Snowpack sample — Buffalo Mountain, Silverthorne, Colorado, USA (2/22/26, 2:02 PM MST)
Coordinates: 39.622, -106.113
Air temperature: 33 °F
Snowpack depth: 63 cm
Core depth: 50 cm
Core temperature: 26.6 °F
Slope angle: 11°, slope face: 116°
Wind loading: low
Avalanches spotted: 0
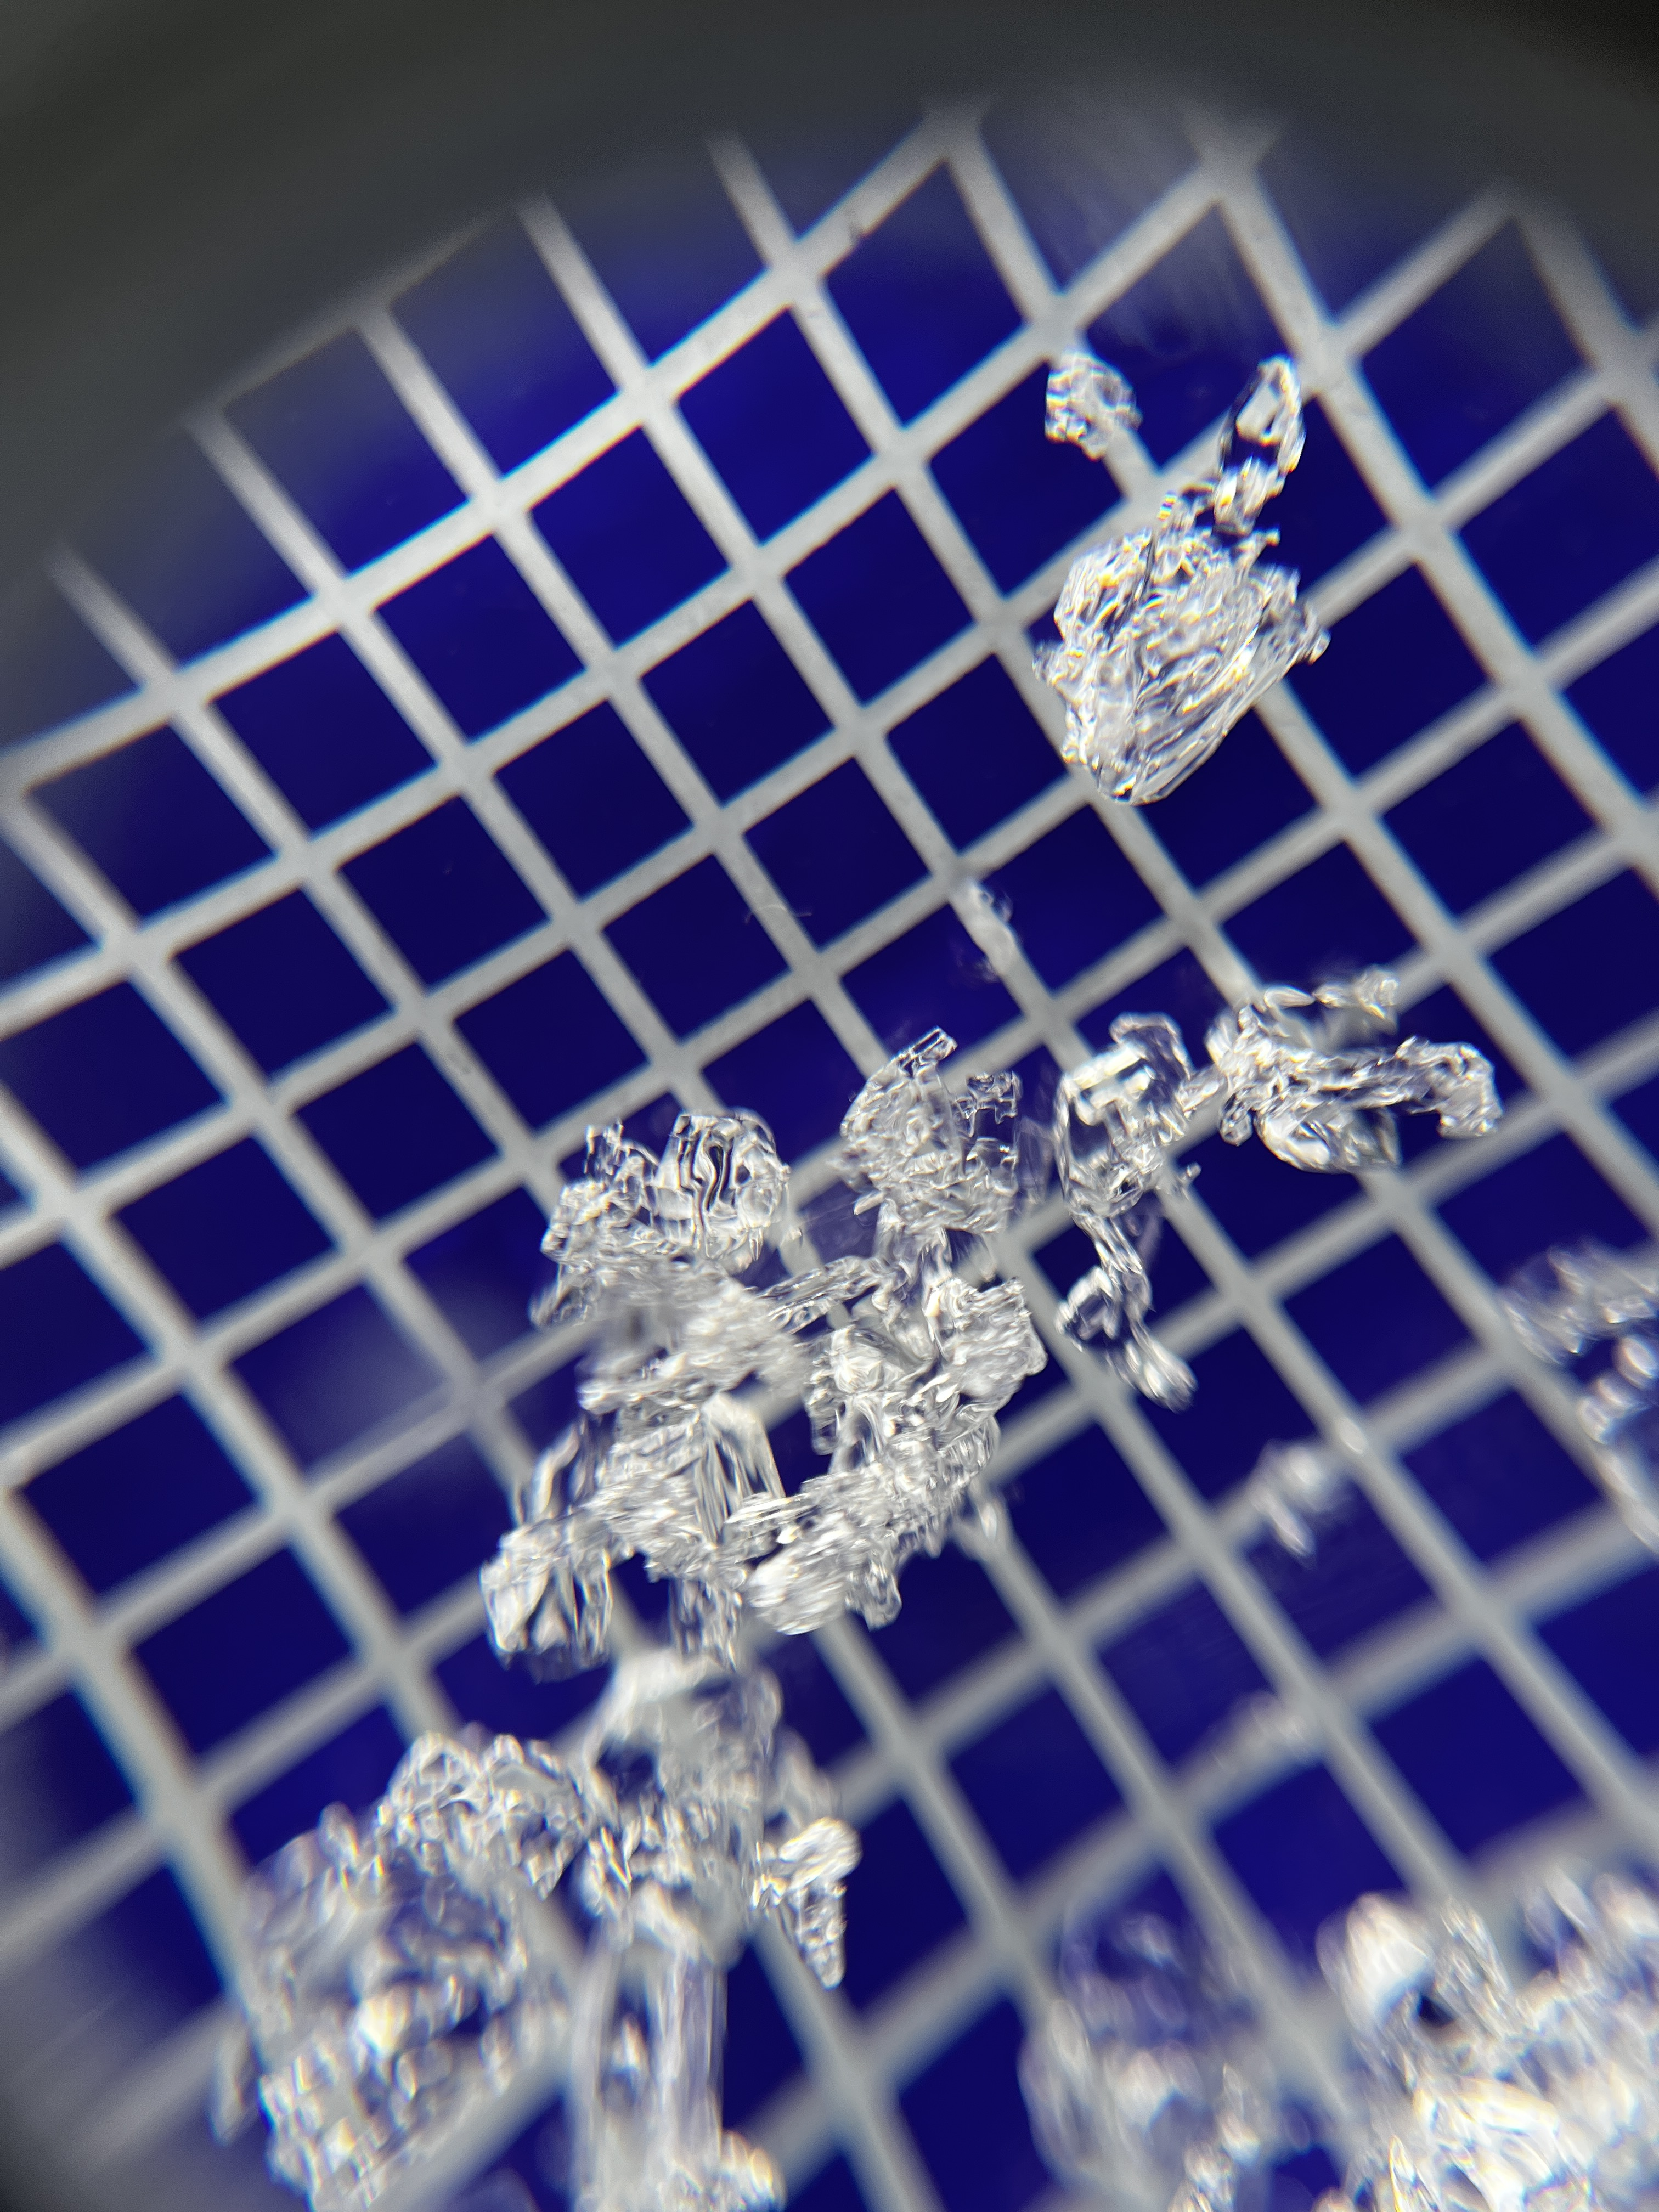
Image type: magnified_profile
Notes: In a firebreak similar to site 1, minimal wind loading with no spotted avalanches (not many faces in view though)